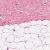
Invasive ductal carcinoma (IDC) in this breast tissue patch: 0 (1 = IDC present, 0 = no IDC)